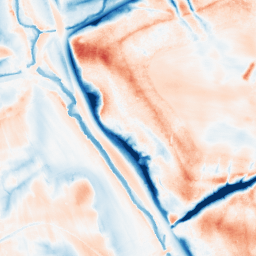
Category: classical
Decomposition family: gaussian
Decomposition parameters: sigma: 10
Upsampling method: lanczos
Upsampling parameters: scale: 4
Upsampling scale: 4